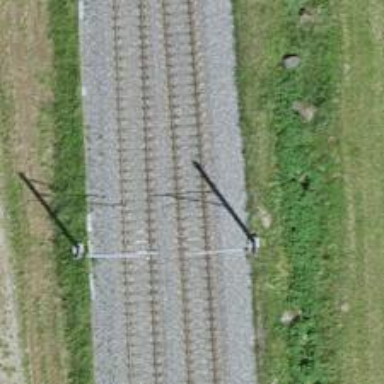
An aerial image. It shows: Railway track with contact line for electrification.